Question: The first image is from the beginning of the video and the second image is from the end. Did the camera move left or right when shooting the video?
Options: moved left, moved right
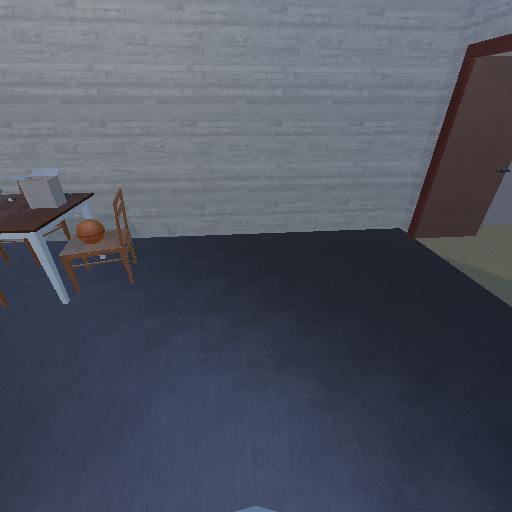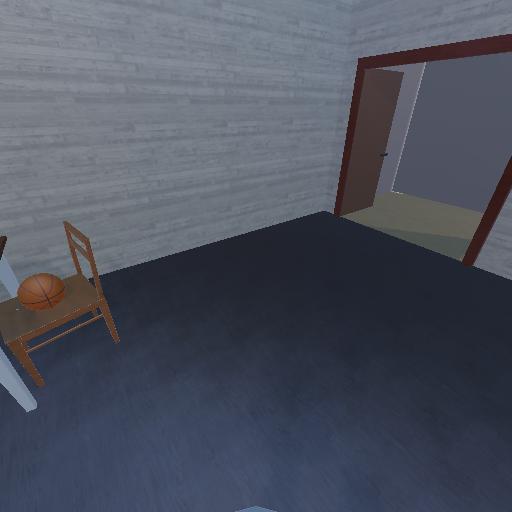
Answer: moved left